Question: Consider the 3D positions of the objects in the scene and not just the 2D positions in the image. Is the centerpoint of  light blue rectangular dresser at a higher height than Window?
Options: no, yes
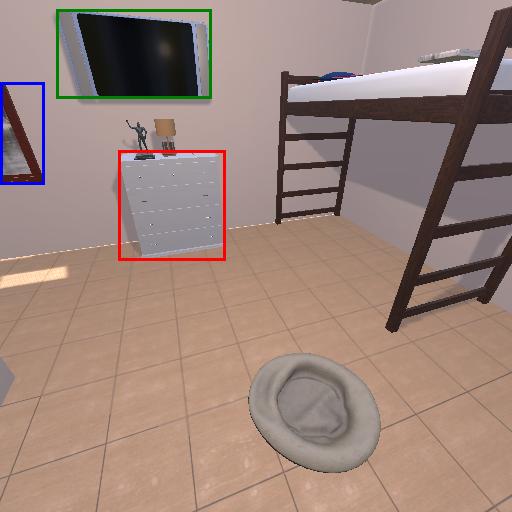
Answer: no